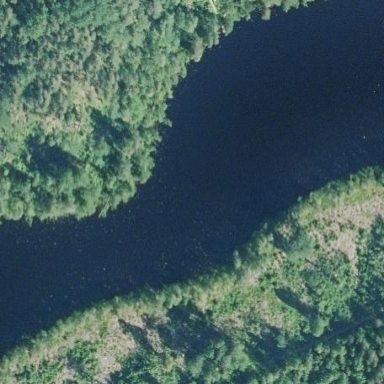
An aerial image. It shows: Pond with natural water.